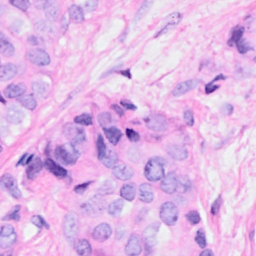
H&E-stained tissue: Breast